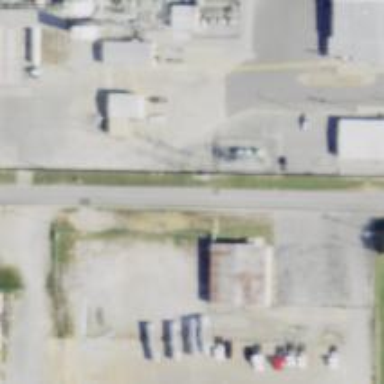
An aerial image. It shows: Power pole.